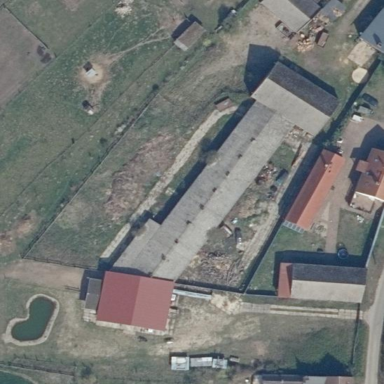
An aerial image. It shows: Farmyard area.